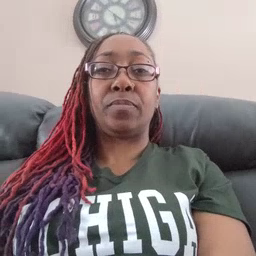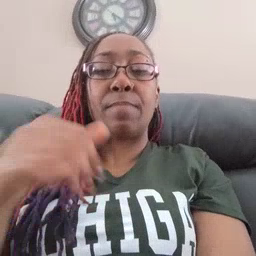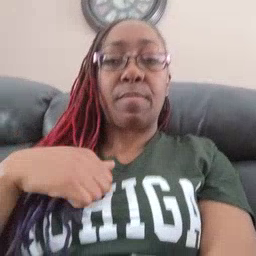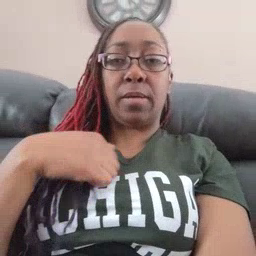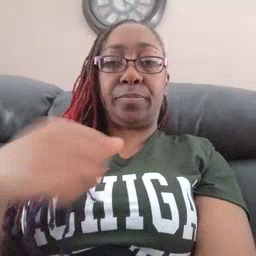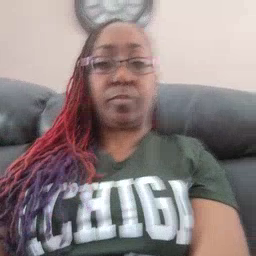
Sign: bath